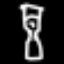
Label: hourglass